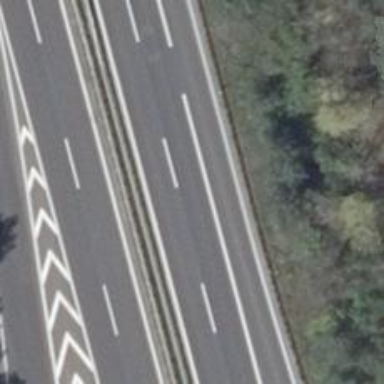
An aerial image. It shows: Trunk highway designated for motor vehicles.